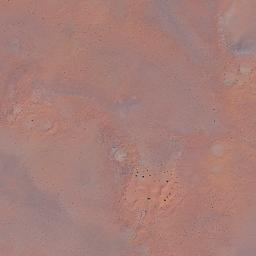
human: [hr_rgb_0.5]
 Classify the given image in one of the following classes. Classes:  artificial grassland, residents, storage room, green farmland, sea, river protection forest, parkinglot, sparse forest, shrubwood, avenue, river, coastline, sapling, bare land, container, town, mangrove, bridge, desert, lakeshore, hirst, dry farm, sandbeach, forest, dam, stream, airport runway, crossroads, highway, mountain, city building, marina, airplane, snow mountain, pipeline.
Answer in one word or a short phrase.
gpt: desert